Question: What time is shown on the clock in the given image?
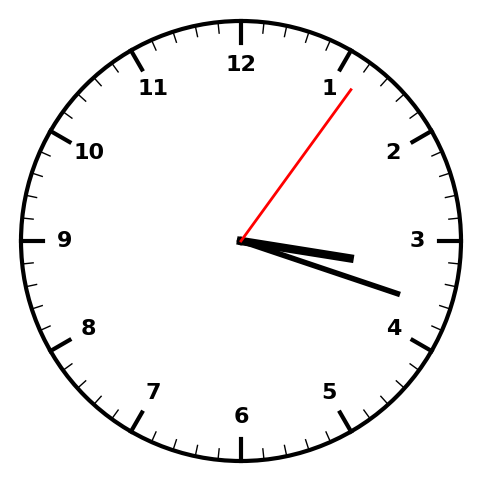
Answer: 03:18:06